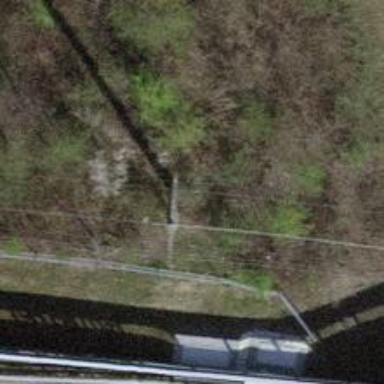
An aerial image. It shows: Concrete power pole.